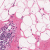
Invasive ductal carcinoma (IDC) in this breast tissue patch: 0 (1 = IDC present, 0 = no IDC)